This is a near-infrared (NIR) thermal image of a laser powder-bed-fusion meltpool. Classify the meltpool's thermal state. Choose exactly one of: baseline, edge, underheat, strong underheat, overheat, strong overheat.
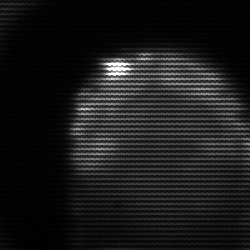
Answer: edge